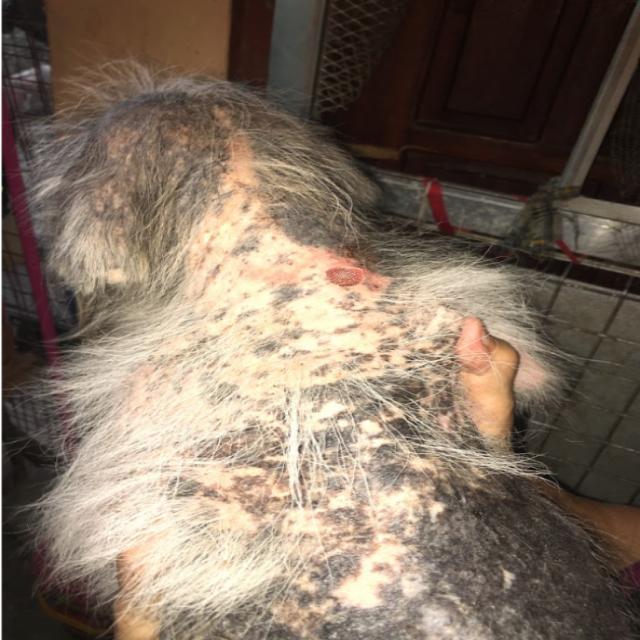
Canine ringworm (Dermatophytosis) — fungal infection caused by Microsporum or Trichophyton. Presents with circular alopecia, scaling, crusting, and broken hairs.